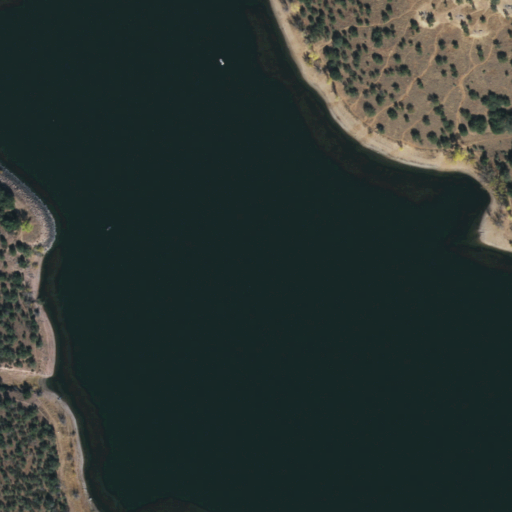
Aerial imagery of valley in Arizona named Merritt Canyon containing open water, shrub, evergreen forest, and grassland